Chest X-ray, AP view. Patient: 49 years old, sex F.
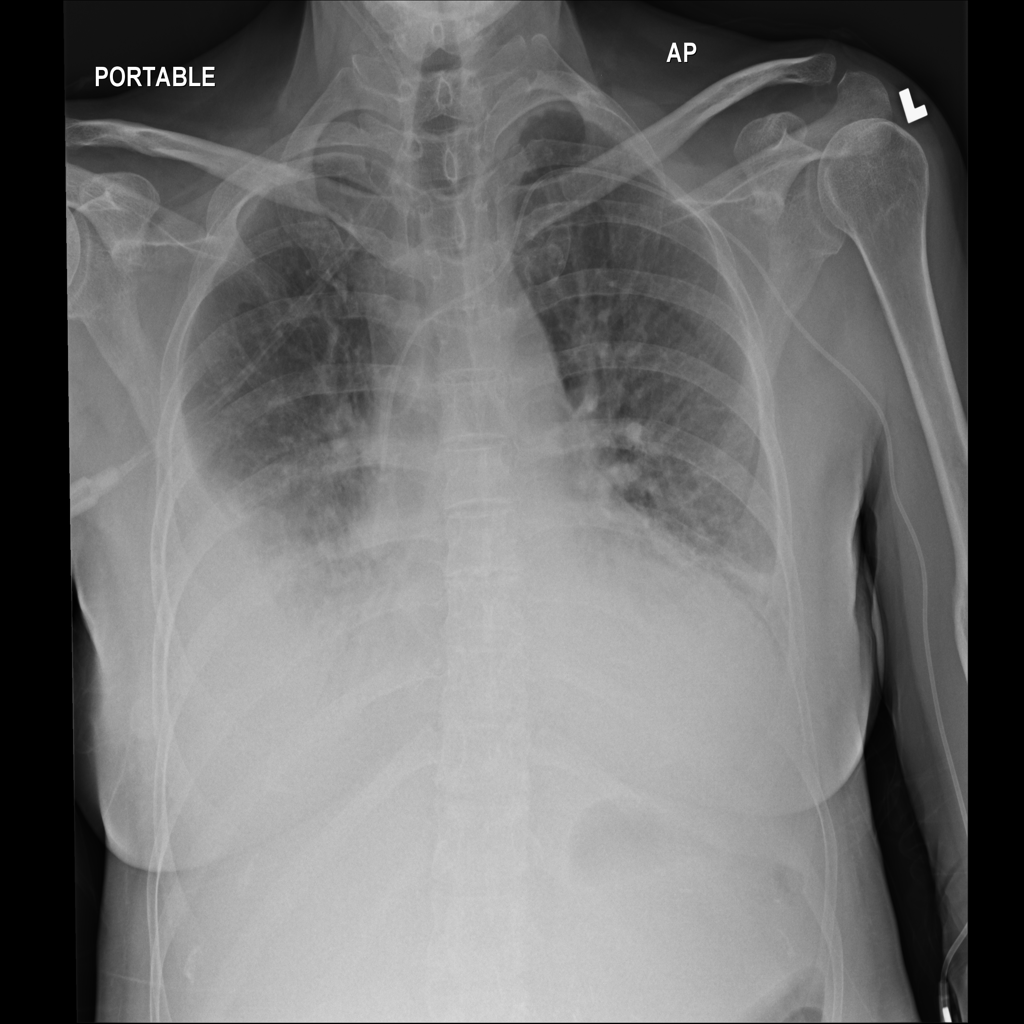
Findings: Effusion